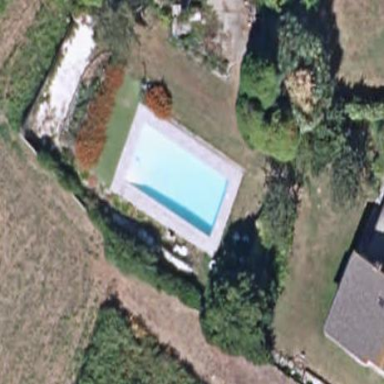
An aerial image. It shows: Swimming pool located in leisure land.